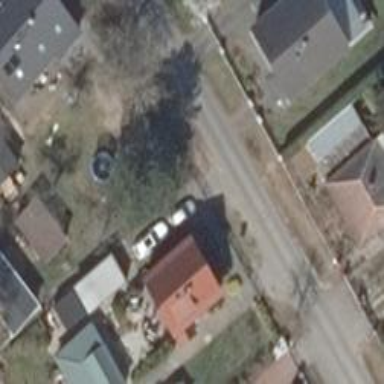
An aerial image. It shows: Footway.